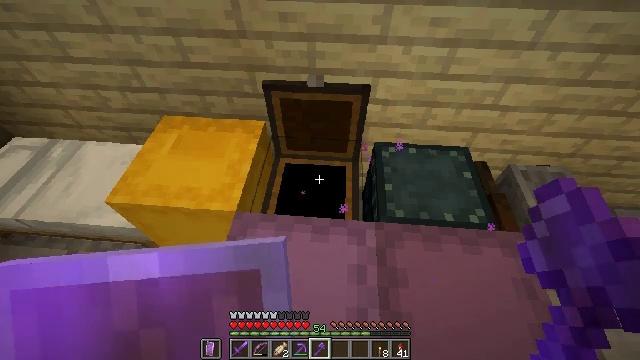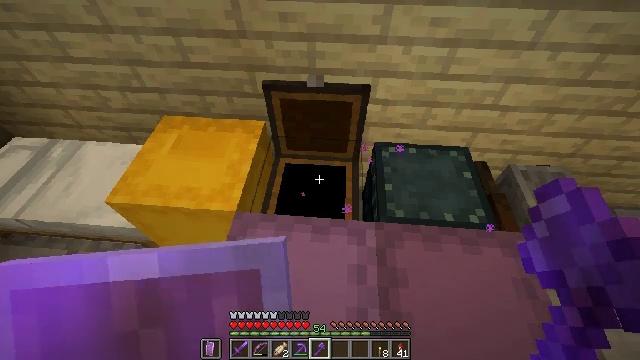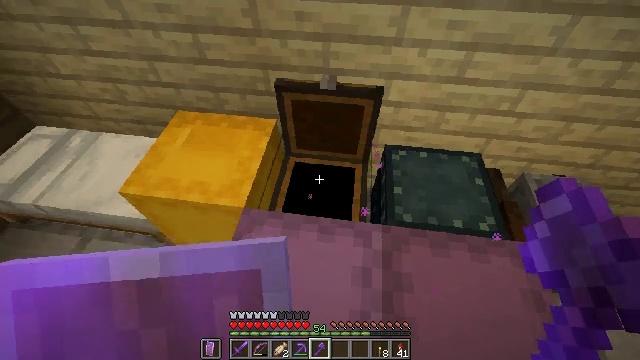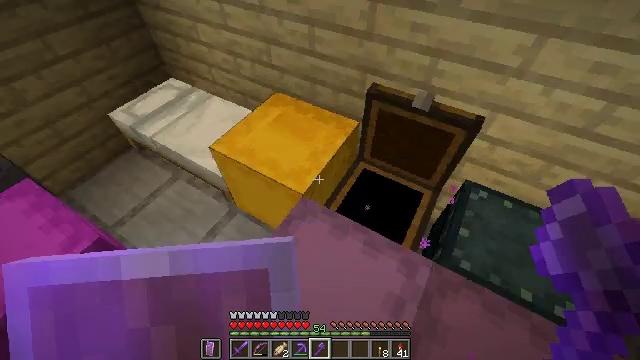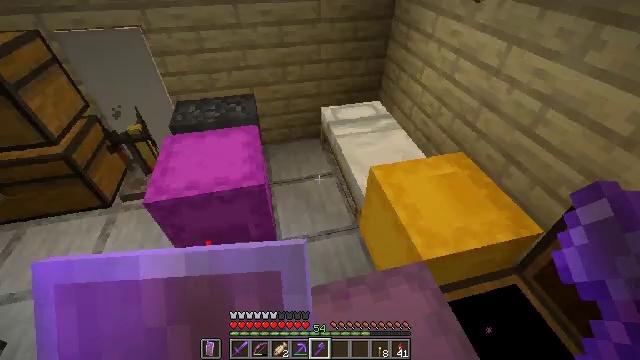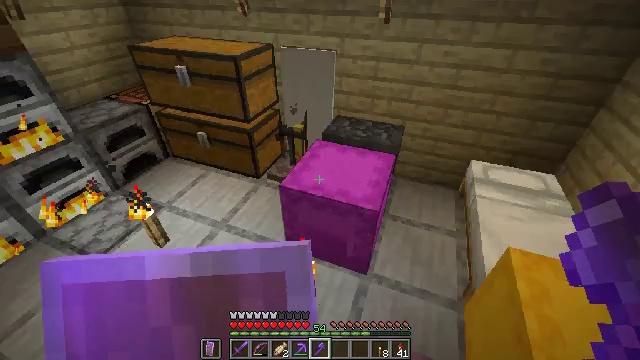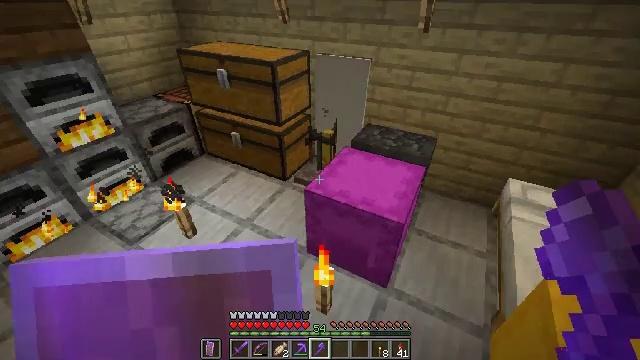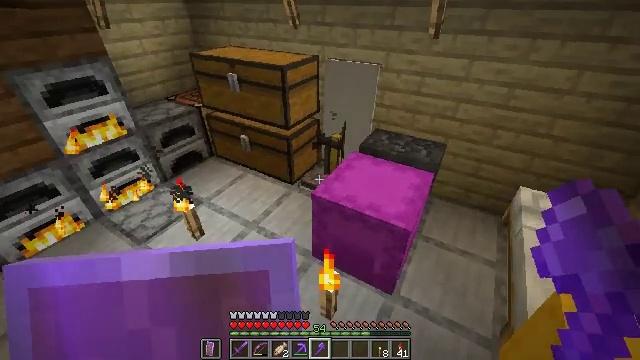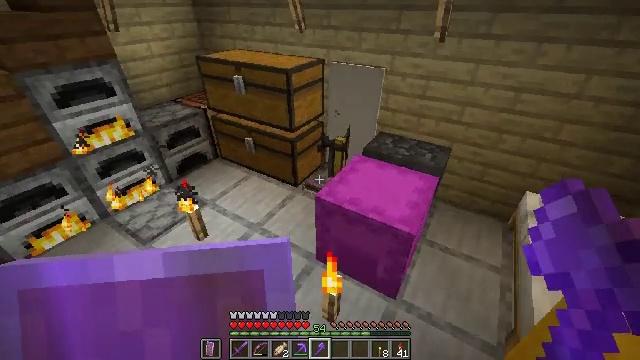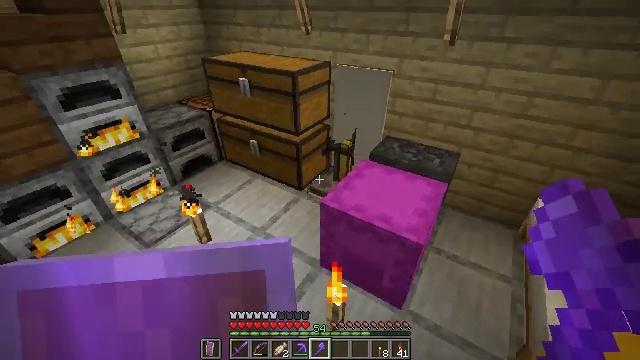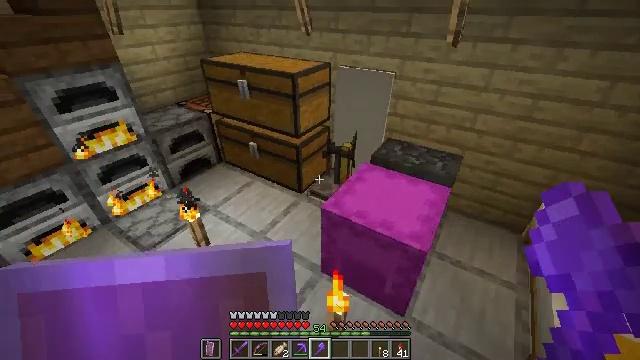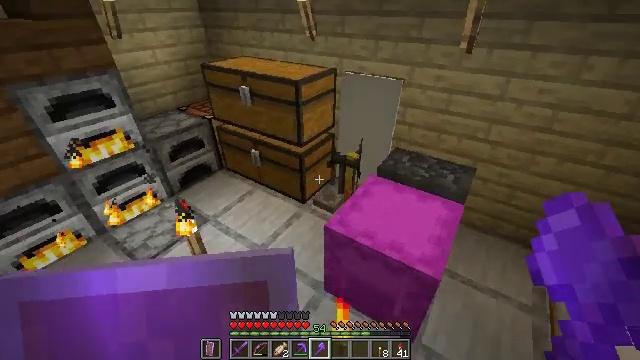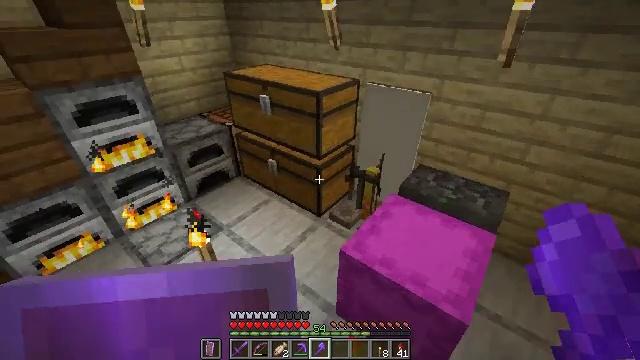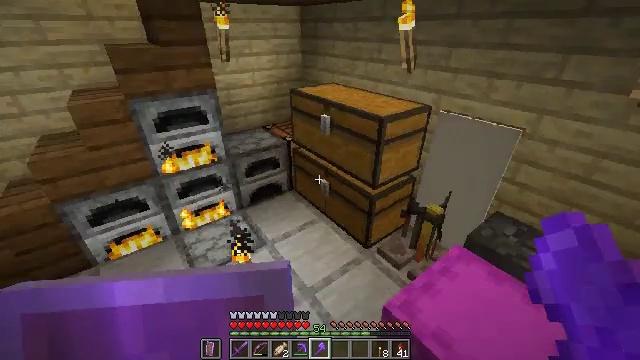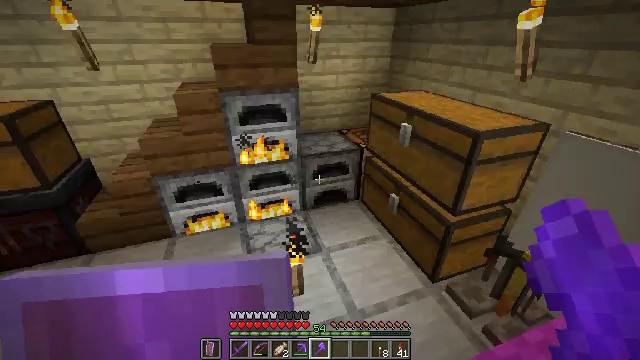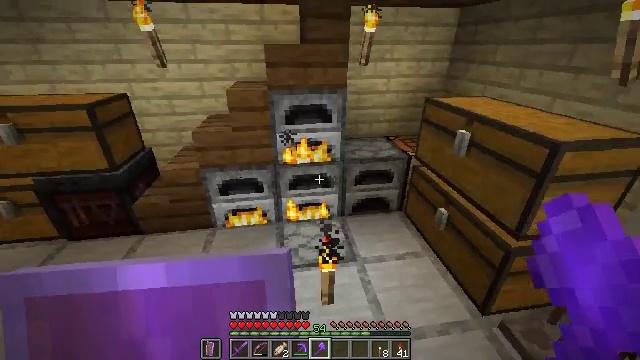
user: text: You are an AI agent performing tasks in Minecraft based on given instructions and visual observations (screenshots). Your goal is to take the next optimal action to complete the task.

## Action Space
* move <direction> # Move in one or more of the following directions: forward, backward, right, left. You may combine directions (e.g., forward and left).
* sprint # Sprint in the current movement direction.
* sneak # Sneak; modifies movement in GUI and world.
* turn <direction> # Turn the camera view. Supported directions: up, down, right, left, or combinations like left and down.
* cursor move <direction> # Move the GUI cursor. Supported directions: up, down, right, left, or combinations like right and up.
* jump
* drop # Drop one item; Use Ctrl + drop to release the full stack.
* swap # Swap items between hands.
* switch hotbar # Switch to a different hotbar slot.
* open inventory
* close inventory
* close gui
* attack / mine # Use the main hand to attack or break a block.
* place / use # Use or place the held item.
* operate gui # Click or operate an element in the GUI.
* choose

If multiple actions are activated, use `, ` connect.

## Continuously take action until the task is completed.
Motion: motion action
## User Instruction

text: Get a shulker box using shulker shells and a chest.
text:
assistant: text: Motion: no_op
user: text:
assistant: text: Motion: turn left
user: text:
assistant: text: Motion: turn left
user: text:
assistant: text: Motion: turn left and up
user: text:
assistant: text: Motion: turn left and up
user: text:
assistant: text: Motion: turn left and up
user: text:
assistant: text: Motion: turn left
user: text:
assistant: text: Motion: turn left
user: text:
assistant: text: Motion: move forward, turn left
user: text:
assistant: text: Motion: move forward
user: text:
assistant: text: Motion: move forward
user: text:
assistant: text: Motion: move forward, turn left and up
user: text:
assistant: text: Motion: move forward, turn left and up
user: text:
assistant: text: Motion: move forward, turn left and up
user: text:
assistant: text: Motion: move forward, turn left and up
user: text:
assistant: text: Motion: move forward, turn left
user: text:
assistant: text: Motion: move forward
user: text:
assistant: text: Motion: move forward, turn left
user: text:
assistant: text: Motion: move forward
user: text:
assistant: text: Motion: move forward
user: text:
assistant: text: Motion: move forward
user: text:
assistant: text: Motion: move forward, turn right
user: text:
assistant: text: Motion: move forward, turn right
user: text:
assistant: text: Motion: move forward
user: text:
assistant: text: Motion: move forward
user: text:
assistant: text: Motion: turn right and down
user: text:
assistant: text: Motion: turn right and down
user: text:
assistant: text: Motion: turn right and down
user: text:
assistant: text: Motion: no_op
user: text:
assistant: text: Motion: no_op